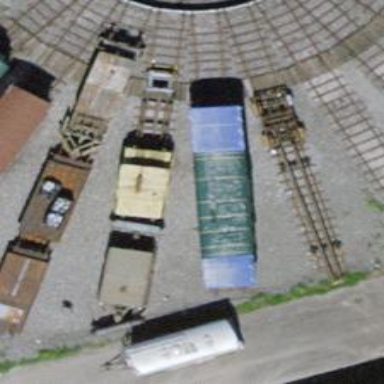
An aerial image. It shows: Railway yard with one track.